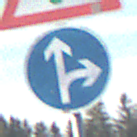
Verkehrszeichen: VorgeschriebeneFahrtrichtungGeradeausOderRechts
Zusatzzeichen oben: Lichtzeichenanlage
Umgebung: Outdoor, Nature
Tageszeit: MorningAfternoon
Wetter: Clear
Licht: Natural
Jahreszeit: NotSpecified
Kontrast: HighContrast